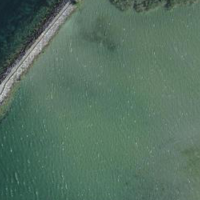
EUNIS habitat code: 14
Species observed at this site:
Fontinalis antipyretica
Echium vulgare
Podiceps cristatus
Tilia cordata
Poa annua
Urtica dioica
Holcus lanatus
Alnus glutinosa
Cymbalaria muralis
Sedum acre